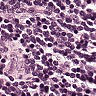
Metastatic tissue present: no